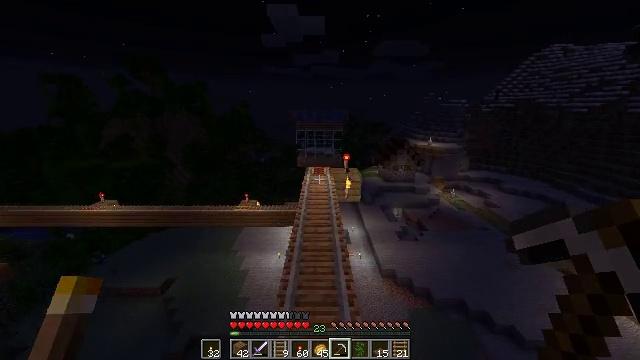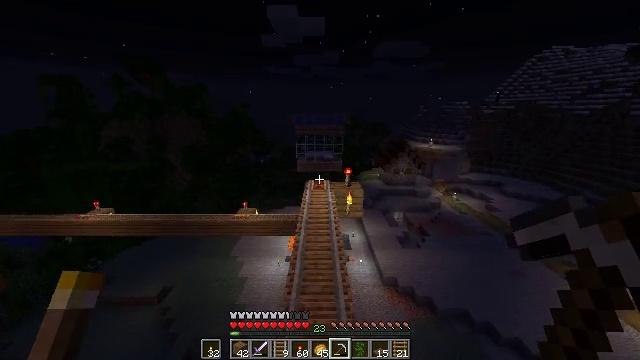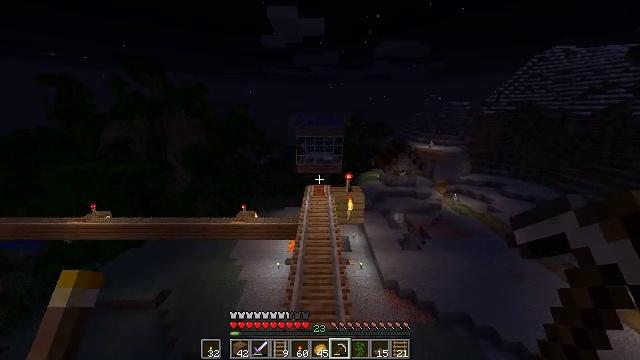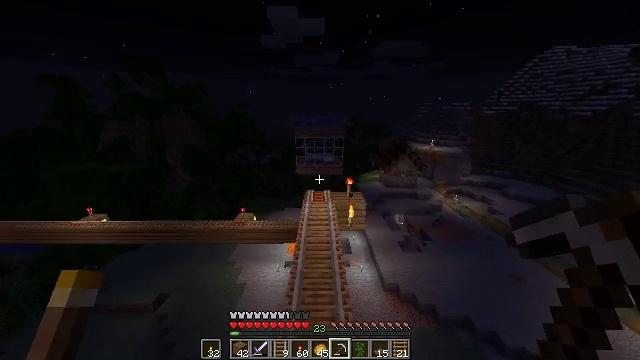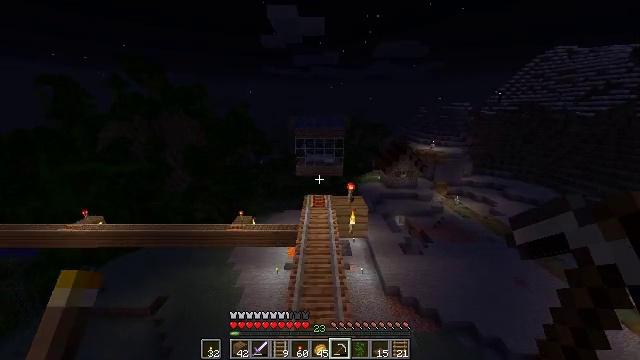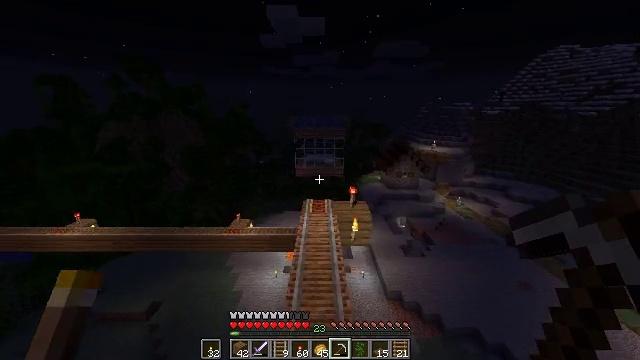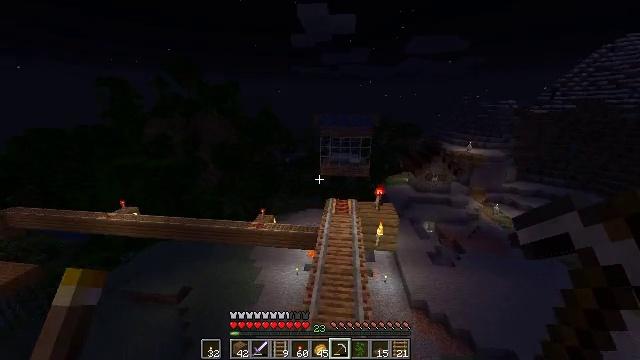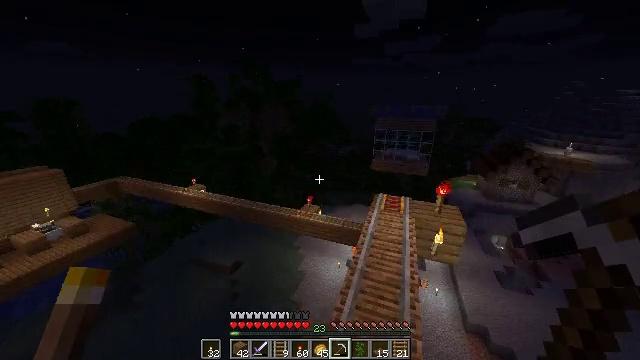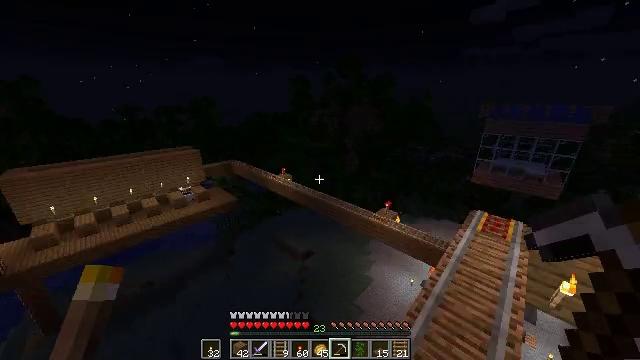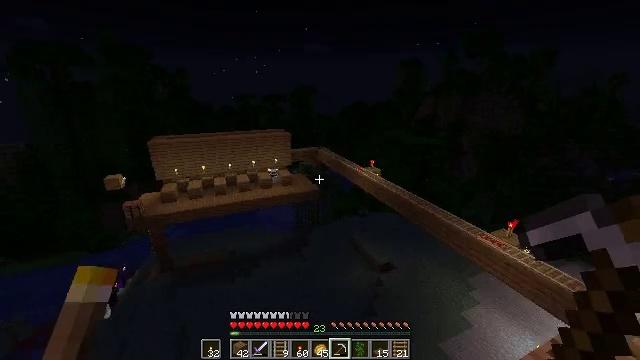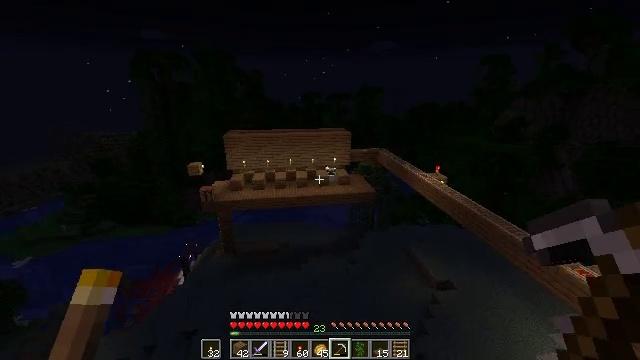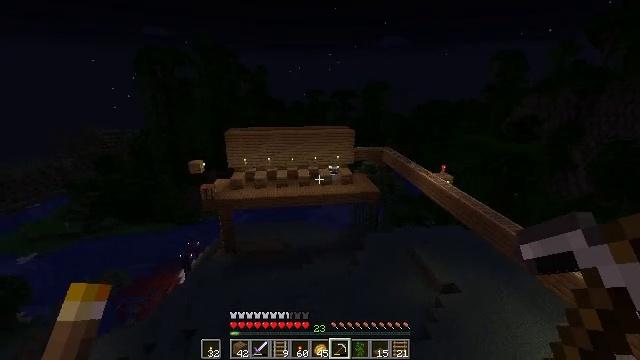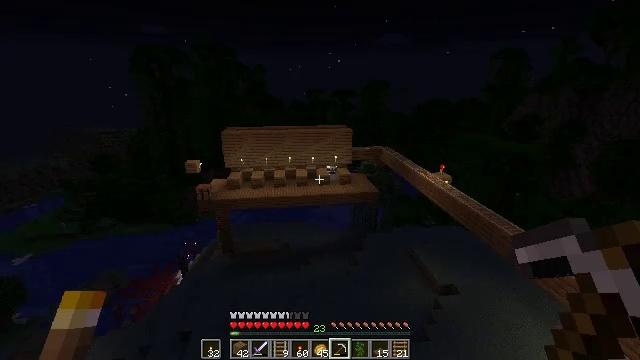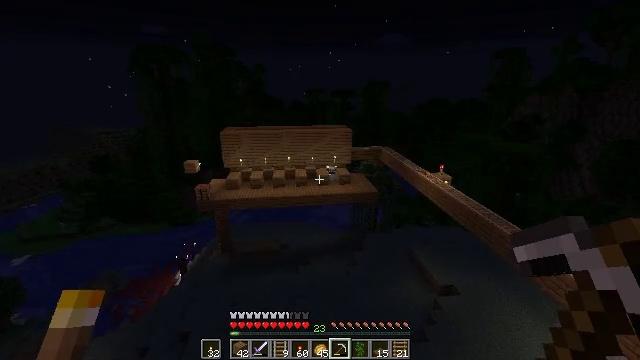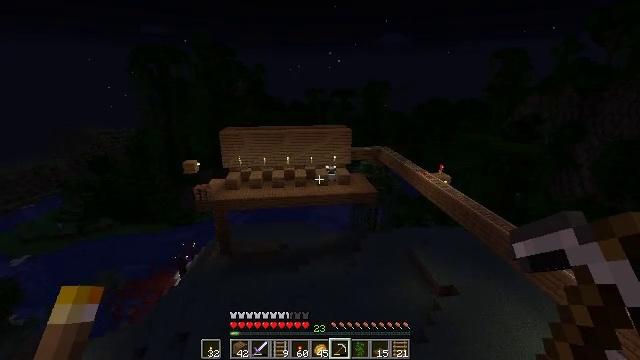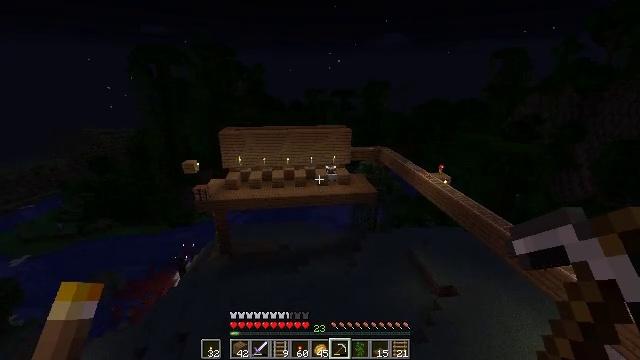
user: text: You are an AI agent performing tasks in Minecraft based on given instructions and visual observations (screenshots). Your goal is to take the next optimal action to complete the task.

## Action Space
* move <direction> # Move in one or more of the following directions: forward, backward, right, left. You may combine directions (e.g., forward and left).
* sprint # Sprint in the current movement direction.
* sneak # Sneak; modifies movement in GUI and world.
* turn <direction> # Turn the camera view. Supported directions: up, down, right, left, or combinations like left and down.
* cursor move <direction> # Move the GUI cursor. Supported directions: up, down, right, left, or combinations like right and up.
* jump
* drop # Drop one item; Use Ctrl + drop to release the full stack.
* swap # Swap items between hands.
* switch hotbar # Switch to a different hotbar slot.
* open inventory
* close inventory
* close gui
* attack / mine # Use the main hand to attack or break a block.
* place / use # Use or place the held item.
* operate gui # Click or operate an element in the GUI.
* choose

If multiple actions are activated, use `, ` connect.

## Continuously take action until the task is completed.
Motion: motion action
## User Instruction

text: Collect spruce planks from an old building.
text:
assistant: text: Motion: move forward, sprint, jump
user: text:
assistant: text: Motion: move forward, jump
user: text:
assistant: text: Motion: move forward, jump
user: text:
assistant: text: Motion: move forward, jump
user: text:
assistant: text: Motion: move forward
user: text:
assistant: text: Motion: move forward, turn left
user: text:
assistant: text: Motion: turn left and down
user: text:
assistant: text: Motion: turn left
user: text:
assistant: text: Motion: turn left
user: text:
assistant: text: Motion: turn left
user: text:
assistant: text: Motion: turn left
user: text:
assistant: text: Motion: no_op
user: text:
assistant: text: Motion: no_op
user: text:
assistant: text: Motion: no_op
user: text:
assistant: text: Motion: no_op
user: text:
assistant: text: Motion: no_op
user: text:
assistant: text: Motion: no_op
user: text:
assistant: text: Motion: no_op
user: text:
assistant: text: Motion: no_op
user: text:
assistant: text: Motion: no_op
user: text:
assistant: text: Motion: no_op
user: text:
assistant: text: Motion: no_op
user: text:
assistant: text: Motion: no_op
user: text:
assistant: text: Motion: no_op
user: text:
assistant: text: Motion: turn right
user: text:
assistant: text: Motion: turn right
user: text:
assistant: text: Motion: turn right
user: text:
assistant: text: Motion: turn right
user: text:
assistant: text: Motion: turn right
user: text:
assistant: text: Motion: no_op